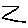
Label: zigzag